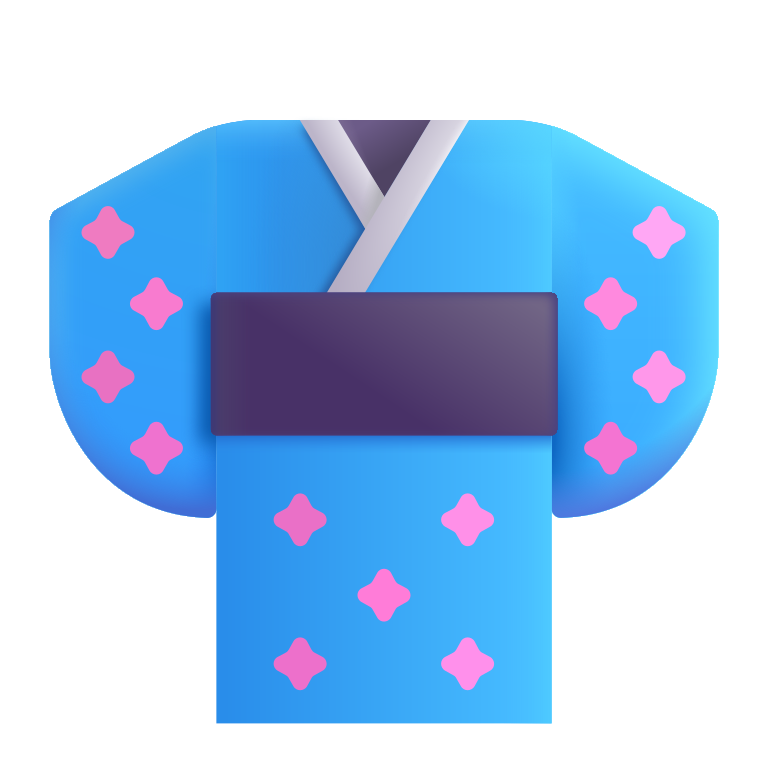
kimono color